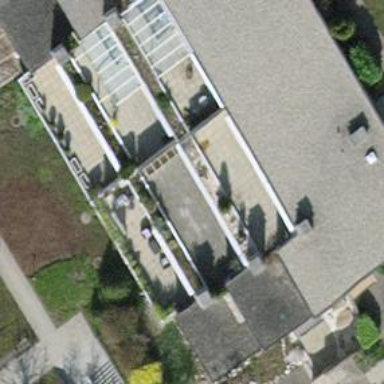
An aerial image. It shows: View of roof of building.